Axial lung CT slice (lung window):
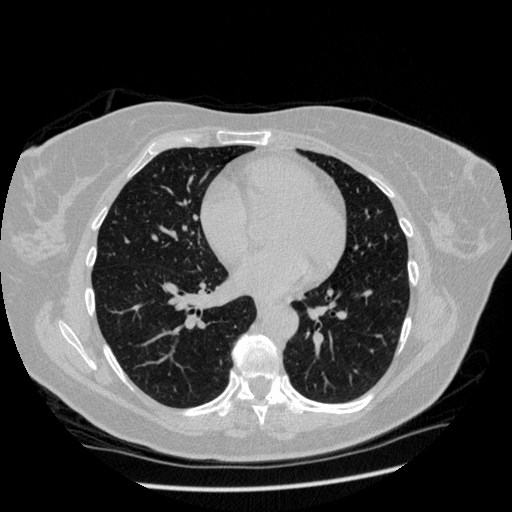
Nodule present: no